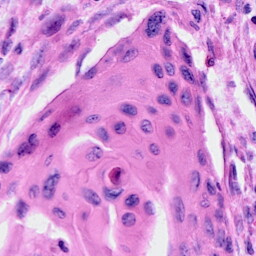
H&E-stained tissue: Cervix